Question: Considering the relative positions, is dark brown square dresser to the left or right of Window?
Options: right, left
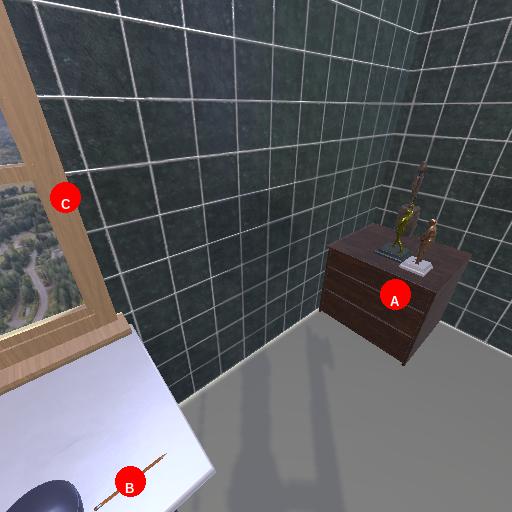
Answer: right